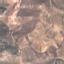
Land use / land cover: PermanentCrop